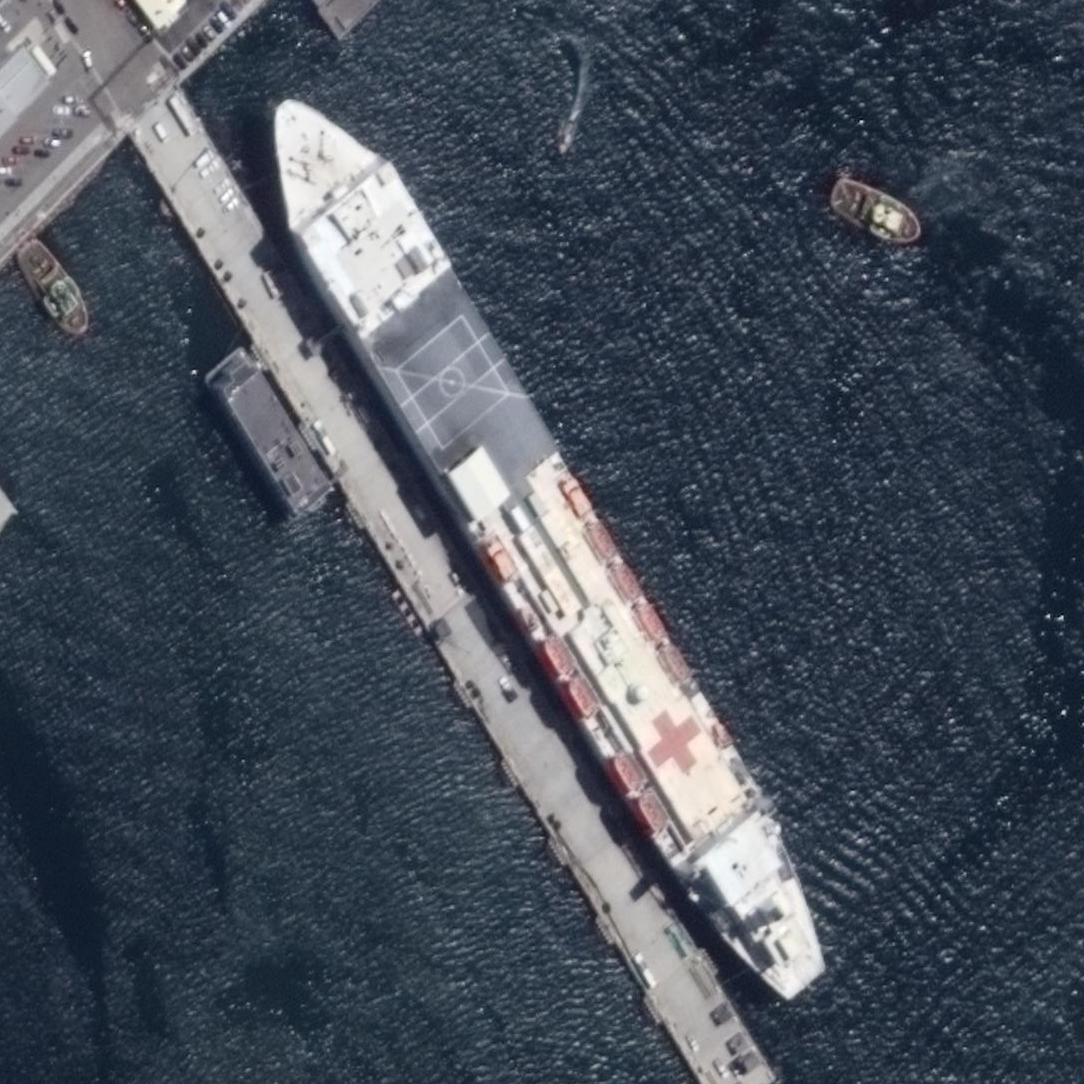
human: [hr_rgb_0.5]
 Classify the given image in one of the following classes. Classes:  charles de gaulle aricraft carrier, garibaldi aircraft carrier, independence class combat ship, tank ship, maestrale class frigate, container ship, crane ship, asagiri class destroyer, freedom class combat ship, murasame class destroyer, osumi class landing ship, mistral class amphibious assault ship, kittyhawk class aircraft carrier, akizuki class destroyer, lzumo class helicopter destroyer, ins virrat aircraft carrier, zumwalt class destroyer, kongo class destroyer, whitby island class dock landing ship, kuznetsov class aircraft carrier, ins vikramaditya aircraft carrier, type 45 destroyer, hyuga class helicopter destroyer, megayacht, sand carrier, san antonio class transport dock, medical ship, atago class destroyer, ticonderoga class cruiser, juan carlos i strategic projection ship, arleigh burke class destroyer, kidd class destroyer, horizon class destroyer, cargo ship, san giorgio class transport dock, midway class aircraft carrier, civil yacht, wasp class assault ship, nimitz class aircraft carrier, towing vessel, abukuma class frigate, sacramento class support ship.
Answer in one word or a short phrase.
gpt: Medical ship